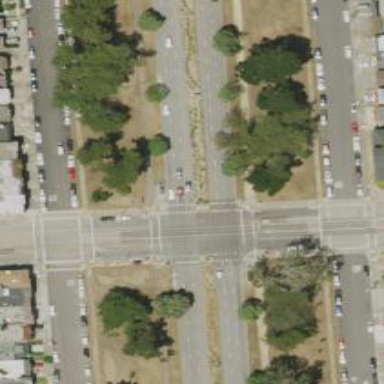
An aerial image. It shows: Secondary road with separate asphalt sidewalks.